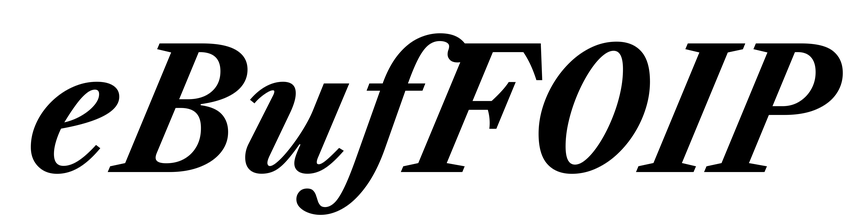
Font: LibreCaslonText-Italic_Bold_Italic